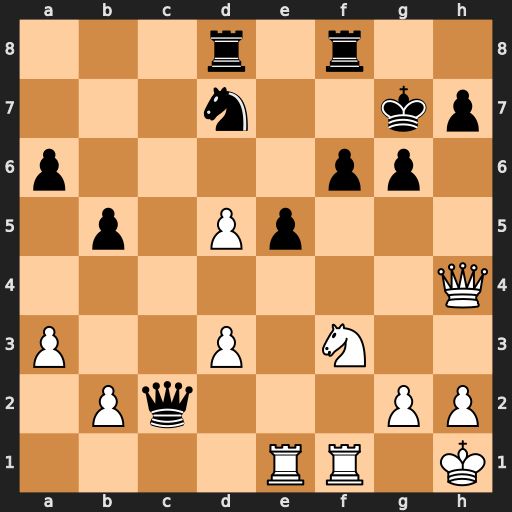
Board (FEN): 3r1r2/3n2kp/p4pp1/1p1Pp3/7Q/P2P1N2/1Pq3PP/4RR1K
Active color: w
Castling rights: -
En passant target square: -
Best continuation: Nd4 exd4 Re7+ Rf7 Rxf7+ Kxf7 Qxh7+